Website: macys
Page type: newsletter-management
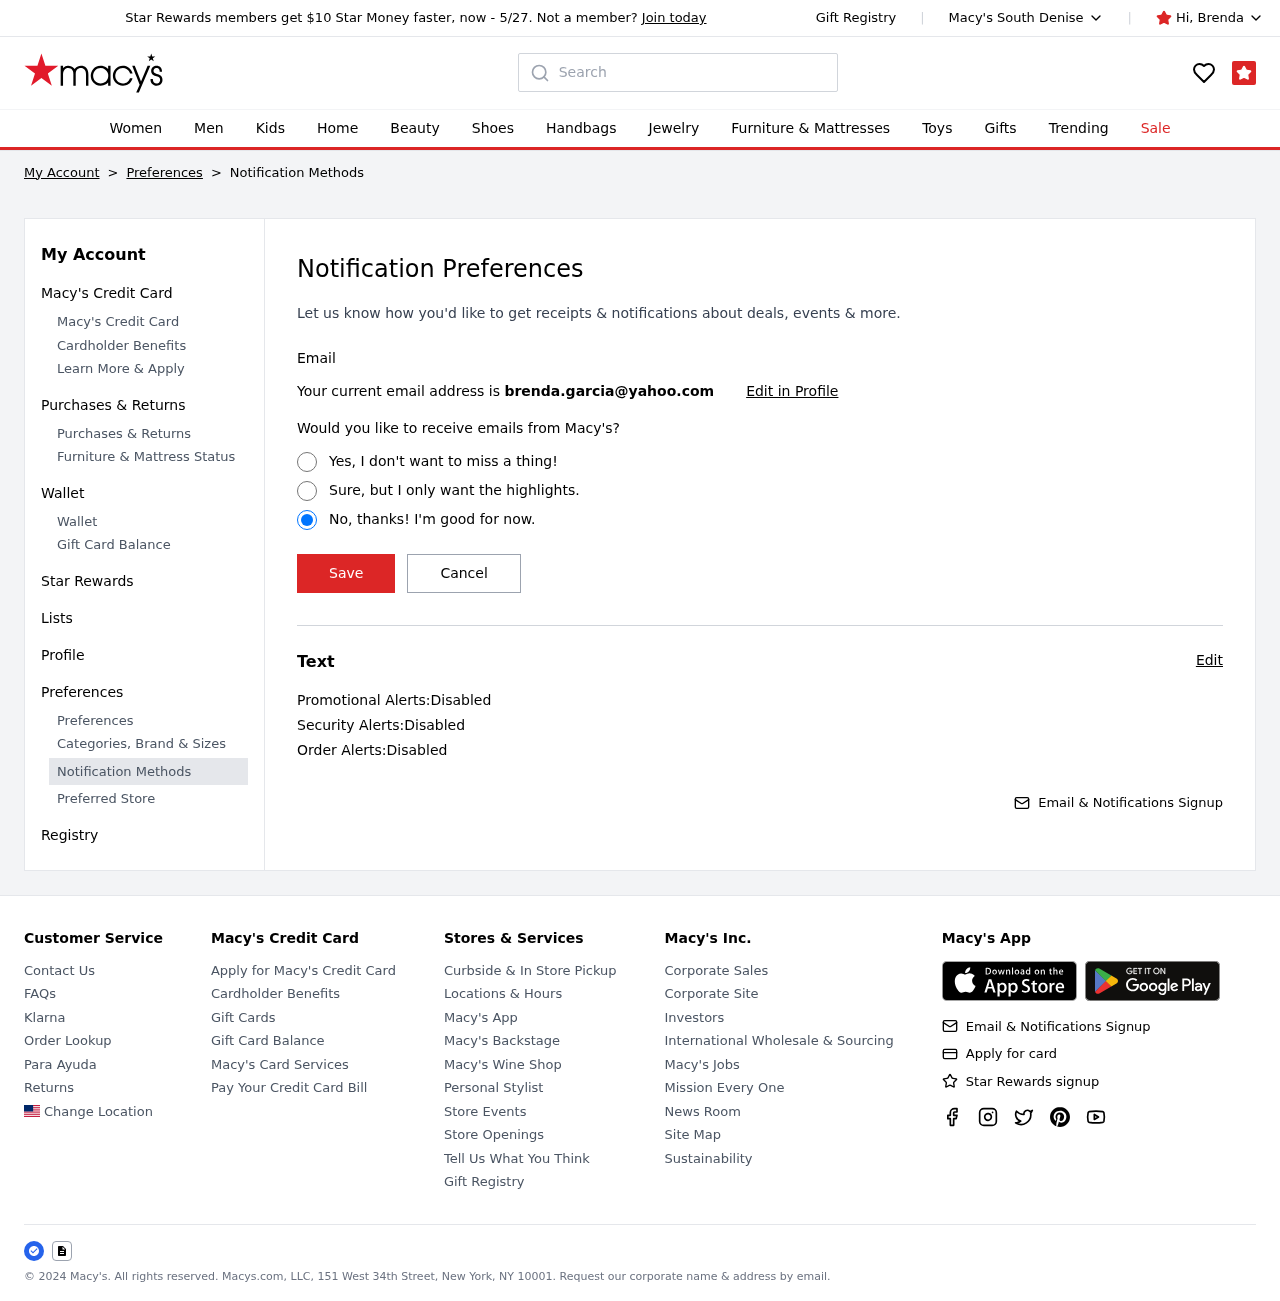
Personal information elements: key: PII_CITY
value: South Denise
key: PII_EMAIL
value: brenda.garcia@yahoo.com
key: PII_FIRSTNAME
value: Brenda
Search elements: key: HEADER_SEARCH
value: Search